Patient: sex F, age 34
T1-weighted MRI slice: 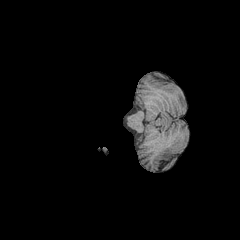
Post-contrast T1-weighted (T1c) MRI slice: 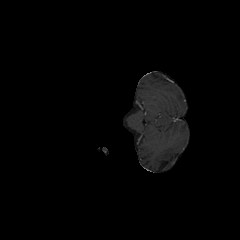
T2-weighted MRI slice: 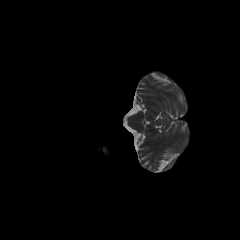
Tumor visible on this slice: no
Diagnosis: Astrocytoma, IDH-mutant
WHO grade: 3